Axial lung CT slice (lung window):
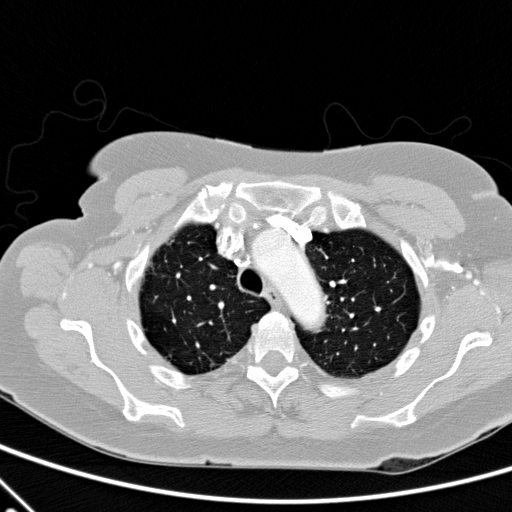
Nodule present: no